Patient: sex M, age 61
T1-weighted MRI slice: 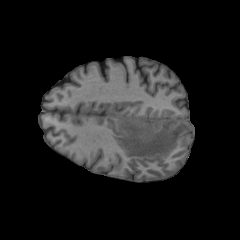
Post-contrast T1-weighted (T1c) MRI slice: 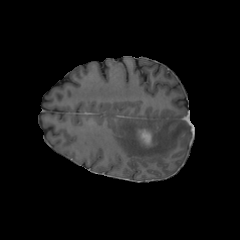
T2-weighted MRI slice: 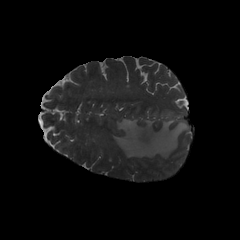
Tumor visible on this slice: yes
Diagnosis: Glioblastoma, IDH-wildtype
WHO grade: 4